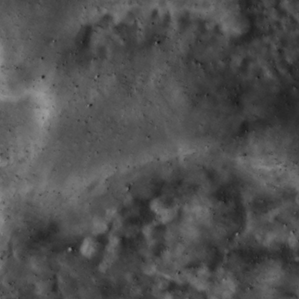
Label: non_frost